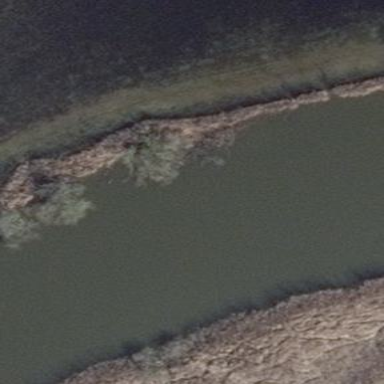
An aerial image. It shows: Wetland area dominated by reedbeds.